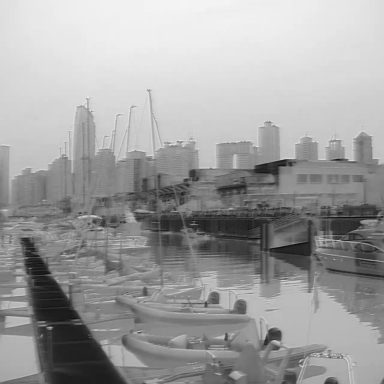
There are five canoes in the infrared image.